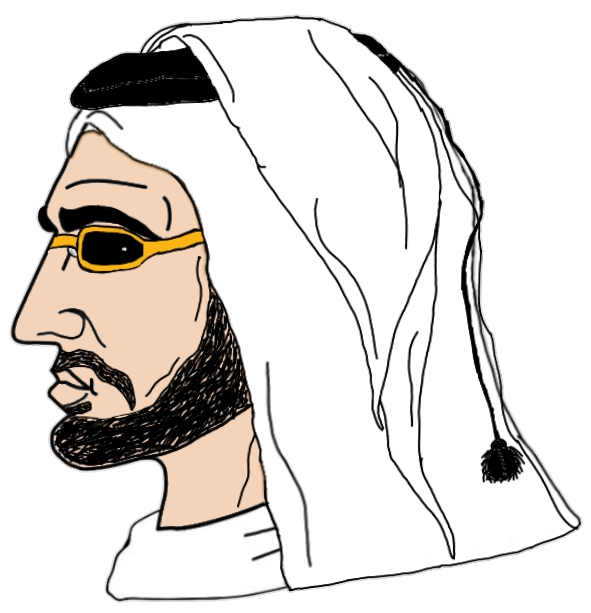
Label: 4_Yes_Chad